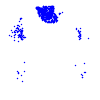
Particle: kaon